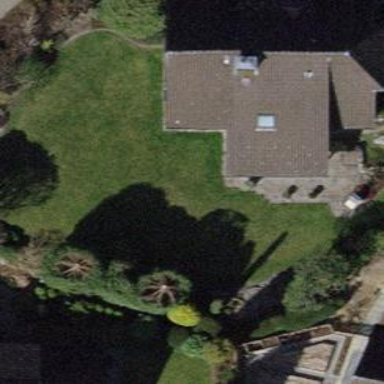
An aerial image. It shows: Detached building.